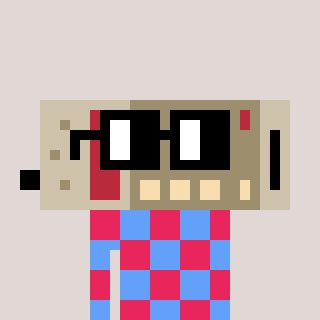
a pixel art character with square black glasses, a cordless phone-shaped head and a blue-colored body on a warm background